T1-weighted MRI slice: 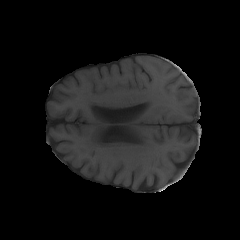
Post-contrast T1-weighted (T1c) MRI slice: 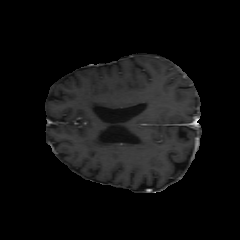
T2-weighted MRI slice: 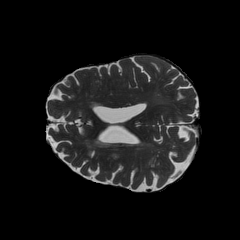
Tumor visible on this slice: yes